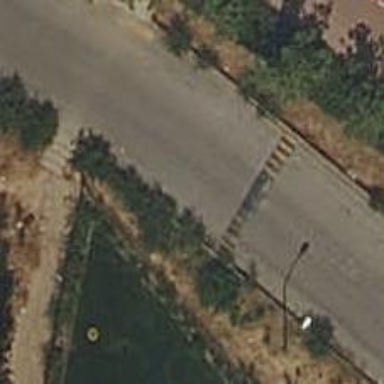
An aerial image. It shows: Bump for traffic calming.